Field crop: maize
Growth stage: 2
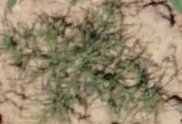
Species: salsola